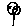
Label: flower